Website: lowes
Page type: address-validator
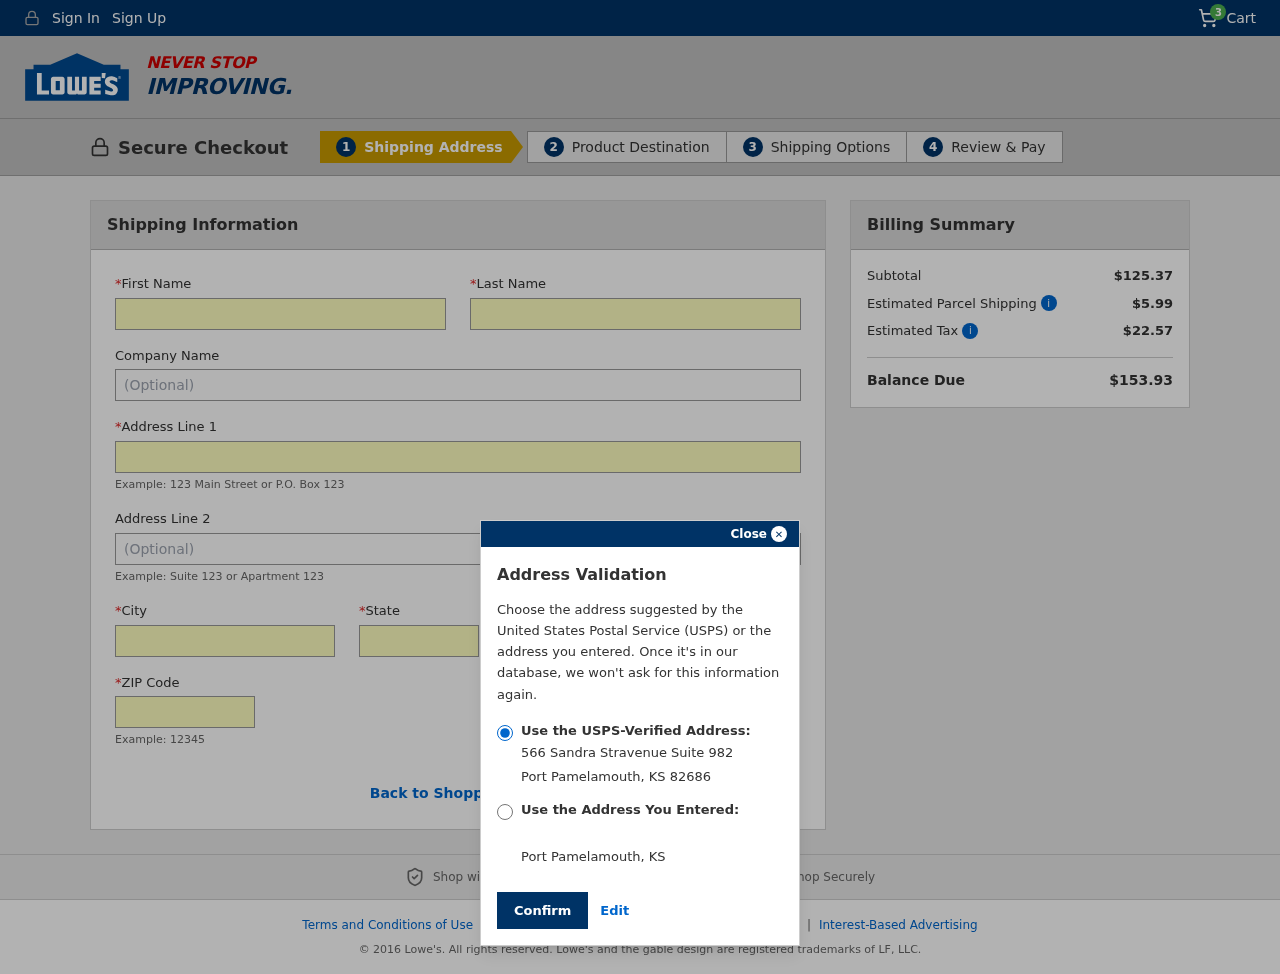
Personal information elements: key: PII_CITY
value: Port Pamelamouth
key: PII_COMPANY
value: Miller Group
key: PII_FIRSTNAME
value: Linda
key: PII_LASTNAME
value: Griffith
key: PII_POSTCODE
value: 82686
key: PII_STATE
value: Kansas
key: PII_STATE_ABBR
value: KS
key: PII_STREET
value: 566 Sandra Stravenue Suite 982
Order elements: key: ORDER_NUM_ITEMS
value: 3
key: ORDER_SUBTOTAL
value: $125.37
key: ORDER_SHIPPING_COST
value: $5.99
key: ORDER_TAX
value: $22.57
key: ORDER_TOTAL
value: $153.93